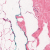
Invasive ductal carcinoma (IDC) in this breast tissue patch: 0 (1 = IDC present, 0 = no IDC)